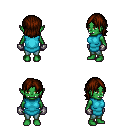
a pixel art fantasy rpg character, female body template, orc, green skin, teal tunic, teal pants, brown long bangs hairstyle, metal gloves, four views (front, back, left, right), 2x2 character sprite sheet, small pixel art, hard edges, no anti-aliasing